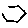
Label: hexagon